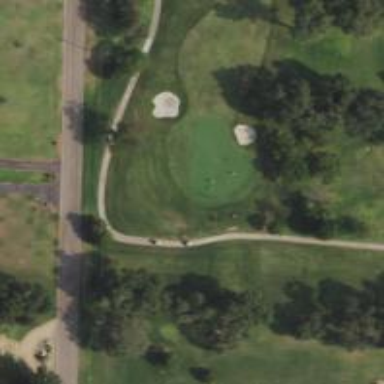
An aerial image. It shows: Path designated for golf carts.